Interaction volume radius: 5 \u00c5
Interaction volume height: 15 \u00c5
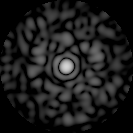
Disorder parameter: 0.8127